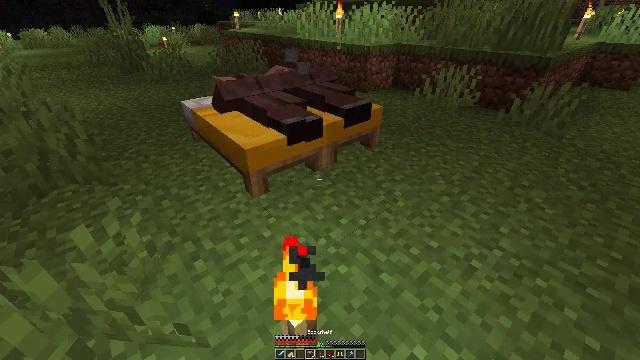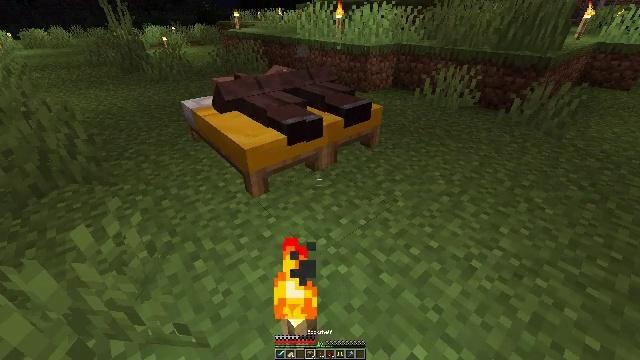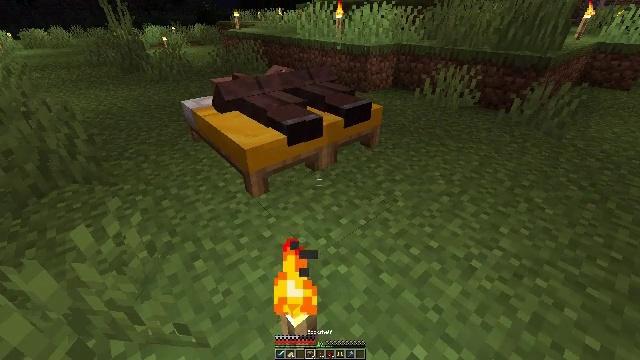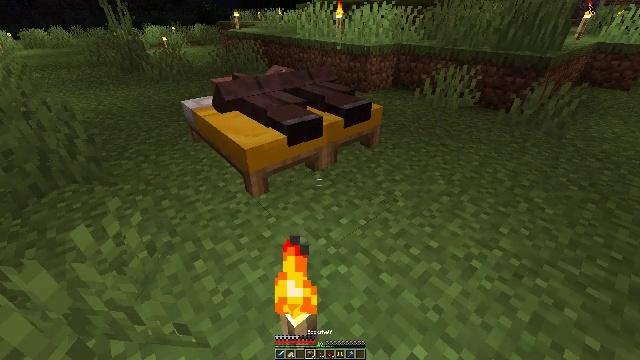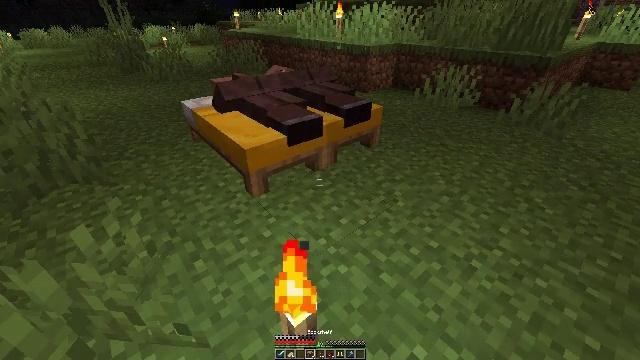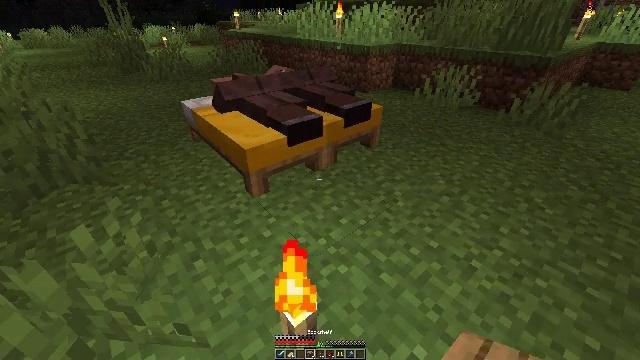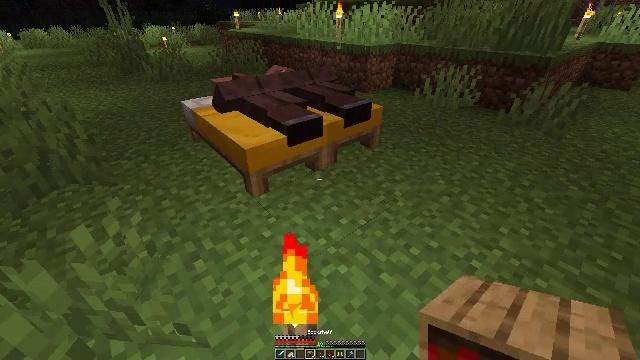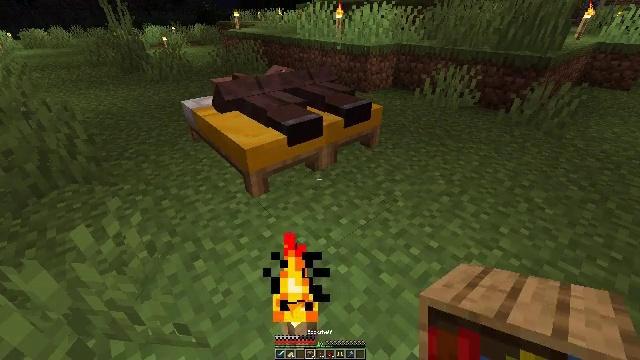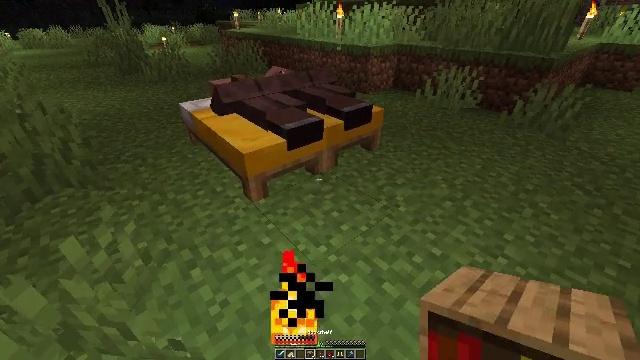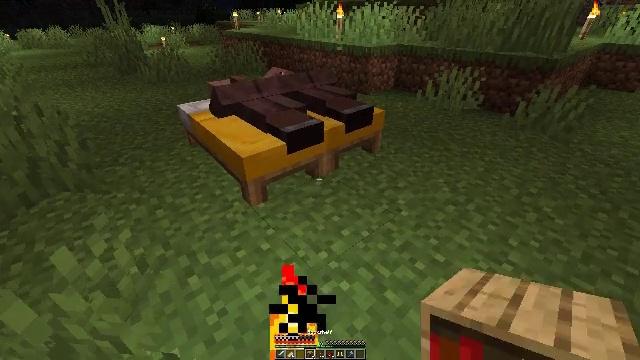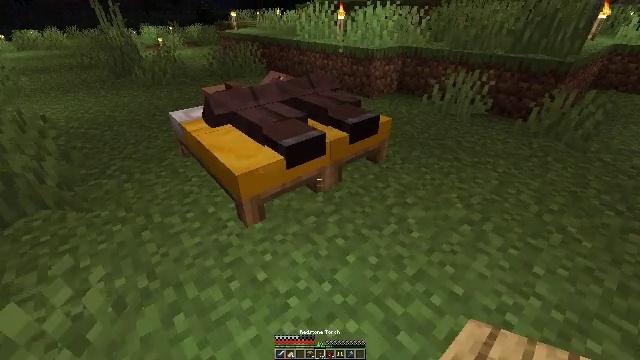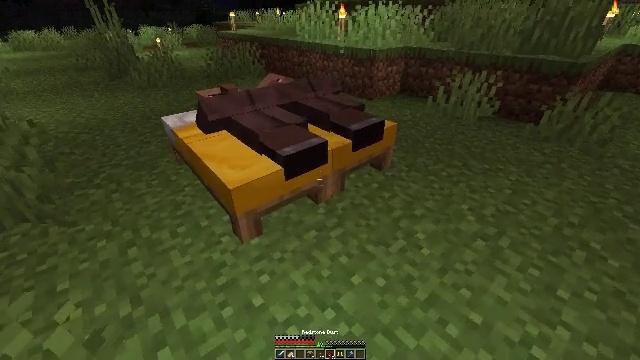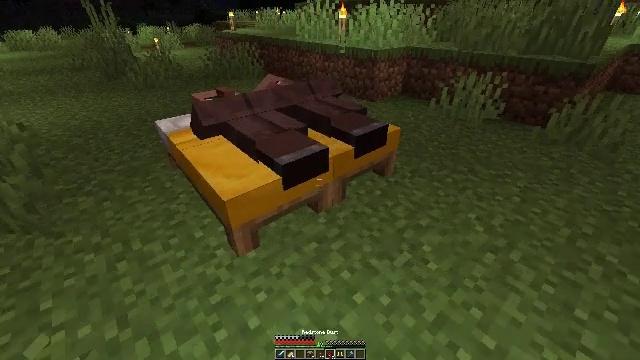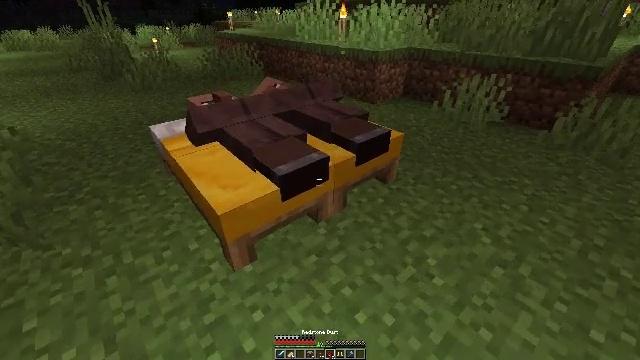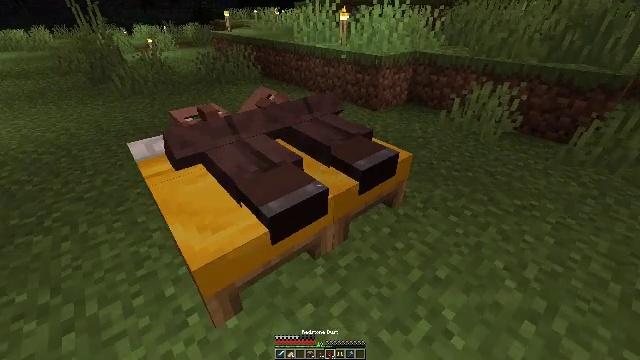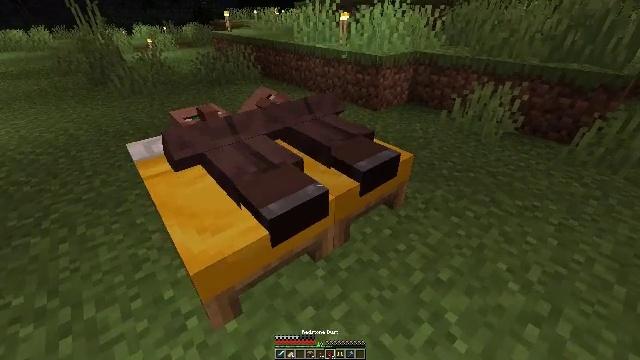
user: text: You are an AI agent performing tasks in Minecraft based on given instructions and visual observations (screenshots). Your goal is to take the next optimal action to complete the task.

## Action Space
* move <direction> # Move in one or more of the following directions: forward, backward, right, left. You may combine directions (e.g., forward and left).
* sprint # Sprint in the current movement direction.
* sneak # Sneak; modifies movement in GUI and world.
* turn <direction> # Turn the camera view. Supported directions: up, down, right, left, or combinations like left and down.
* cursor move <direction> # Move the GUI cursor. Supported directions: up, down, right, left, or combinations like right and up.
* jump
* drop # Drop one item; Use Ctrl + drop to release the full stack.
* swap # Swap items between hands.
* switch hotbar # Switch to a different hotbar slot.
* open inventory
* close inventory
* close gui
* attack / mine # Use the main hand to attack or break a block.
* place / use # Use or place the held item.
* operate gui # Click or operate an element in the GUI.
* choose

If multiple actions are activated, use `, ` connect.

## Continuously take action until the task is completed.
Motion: motion action
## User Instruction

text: Collect the yellow bed from its place.
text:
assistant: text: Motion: no_op
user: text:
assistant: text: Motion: no_op
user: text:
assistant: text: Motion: no_op
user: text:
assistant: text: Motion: no_op
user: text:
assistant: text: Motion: no_op
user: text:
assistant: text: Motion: no_op
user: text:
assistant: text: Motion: no_op
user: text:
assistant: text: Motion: move forward
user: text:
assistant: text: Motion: move forward
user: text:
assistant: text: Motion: move forward
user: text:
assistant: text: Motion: move forward
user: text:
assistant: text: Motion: move forward
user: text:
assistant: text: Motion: move forward
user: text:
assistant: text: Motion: move forward
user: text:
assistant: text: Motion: no_op
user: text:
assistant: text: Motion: no_op
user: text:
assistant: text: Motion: no_op
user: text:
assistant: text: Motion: no_op
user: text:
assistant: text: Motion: no_op
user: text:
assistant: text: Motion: no_op
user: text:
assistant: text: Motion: turn down
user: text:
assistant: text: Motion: turn right and down
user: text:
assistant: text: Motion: no_op
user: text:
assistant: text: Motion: no_op
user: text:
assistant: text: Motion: no_op
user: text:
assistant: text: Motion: no_op
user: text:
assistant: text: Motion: no_op
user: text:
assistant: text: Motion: turn down
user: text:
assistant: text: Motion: turn left and down
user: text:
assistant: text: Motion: turn left and down